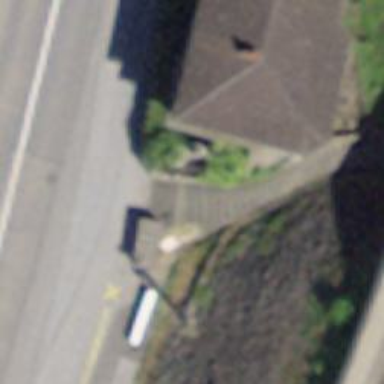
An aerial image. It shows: Post box is visible.